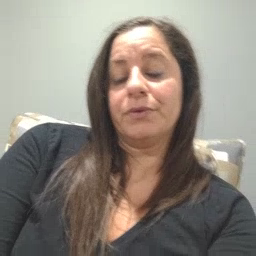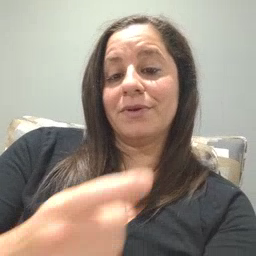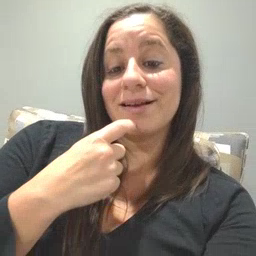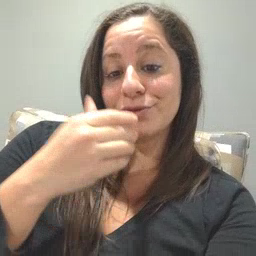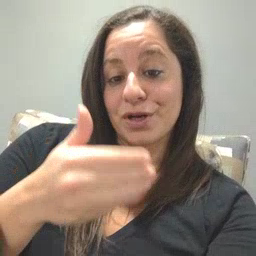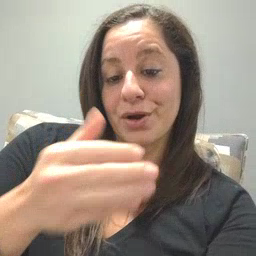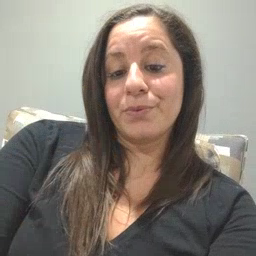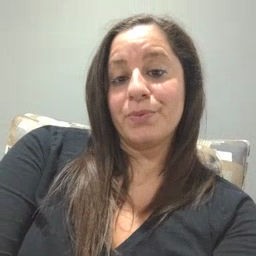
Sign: glasswindow